Question: I'm trying to include different layouts in my View depending on the parent 'Theme'.
Following the idea:
'''
<attr name="themeLayout" format="reference" />
'''
'''
<style name="AppTheme" parent="Theme.AppCompat.Light.DarkActionBar">
<item name="themeLayout">@layout/layout_a</item>
</style>
<style name="AppThemeSecond" parent="Theme.AppCompat.Light.DarkActionBar">
<item name="themeLayout">@layout/layout_b</item>
</style>
'''
'''
<RelativeLayout xmlns:android="http://schemas.android.com/apk/res/android"
xmlns:tools="http://schemas.android.com/tools"
android:layout_width="match_parent"
android:layout_height="match_parent"
tools:context=".MainActivity">
<include layout="?attr/themeLayout" />
</RelativeLayout>
'''
When I run the Code above I'll get the following Exception:
'''
java.lang.RuntimeException: Unable to start activity ComponentInfo{com.my.package/com.my.package.MainActivity}: android.view.InflateException: You must specifiy a valid layout reference. The layout ID ?attr/themeLayout is not valid.
at android.app.ActivityThread.performLaunchActivity(ActivityThread.java:2325)
at android.app.ActivityThread.handleLaunchActivity(ActivityThread.java:2387)
at android.app.ActivityThread.access$800(ActivityThread.java:151)
at android.app.ActivityThread$H.handleMessage(ActivityThread.java:1303)
at android.os.Handler.dispatchMessage(Handler.java:102)
at android.os.Looper.loop(Looper.java:135)
at android.app.ActivityThread.main(ActivityThread.java:5254)
at java.lang.reflect.Method.invoke(Native Method)
at java.lang.reflect.Method.invoke(Method.java:372)
at com.android.internal.os.ZygoteInit$MethodAndArgsCaller.run(ZygoteInit.java:903)
at com.android.internal.os.ZygoteInit.main(ZygoteInit.java:698)
Caused by: android.view.InflateException: You must specifiy a valid layout reference. The layout ID ?attr/themeLayout is not valid.
at android.view.LayoutInflater.parseInclude(LayoutInflater.java:866)
'''
What am I doing wrong? Is it possible to do this at all?
I set the 'Theme' of my 'MainActivity' to 'android:theme="@style/AppTheme"'
In the Design-View of the Layout Editor everything works as expected. If I switch the Theme, the include gets updated properly.
See the following Screenshots as well:

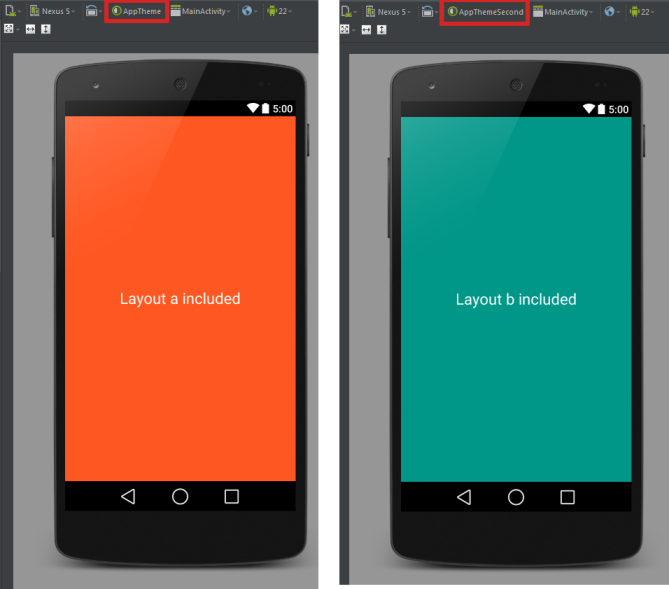
Answer: Unfortunately this is not possible but I really like the idea. I have tracked the flow of 'LayoutInflater' and it requieres the 'layout' attribute to be <URL> which means '?attr' is not allowed. They even left a comment in the method to explain.
> '''
public int getAttributeResourceValue(int idx, int defaultValue) {
int t = nativeGetAttributeDataType(mParseState, idx);
// Note: don't attempt to convert any other types, because
// we want to count on aapt doing the conversion for us.
if (t == TypedValue.TYPE_REFERENCE) {
return nativeGetAttributeData(mParseState, idx);
}
return defaultValue;
}
'''
android.content.res.XmlBlock.java:385
Basically you have done nothing wrong -- the inflation in Preview works differently which caused the confusion.